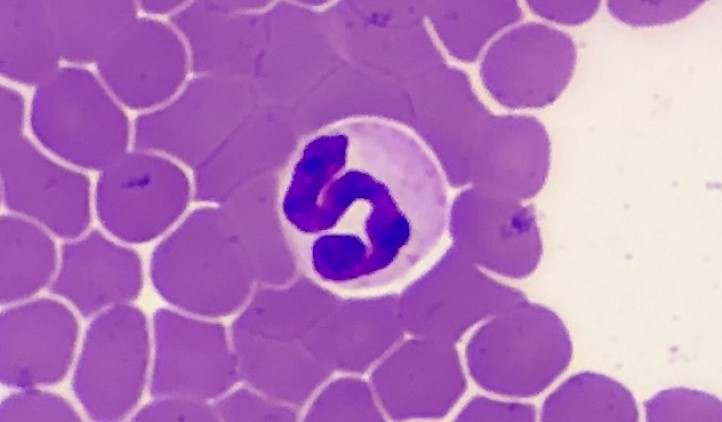
White blood cell type: Neutrophil